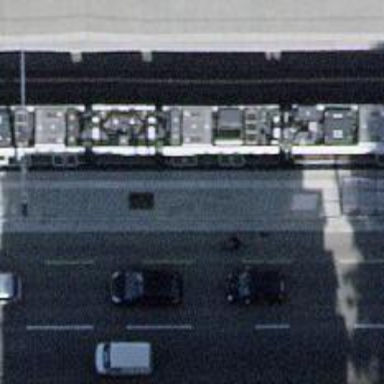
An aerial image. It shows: Tram stop with public transport connection.